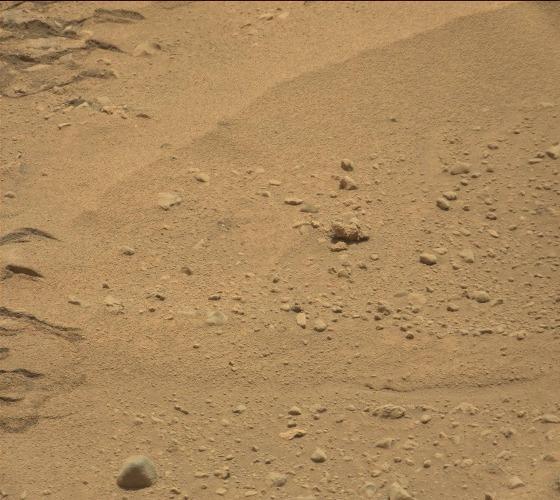
Terrain classes present: Gravel / Sand / Soil, Rock, Shadow, Track